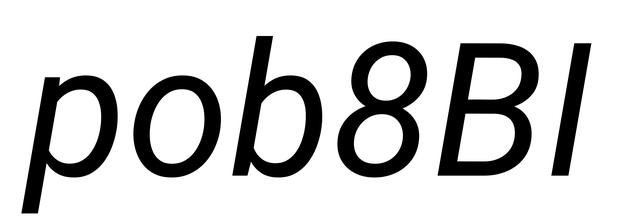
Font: Roboto-Italic_Italic